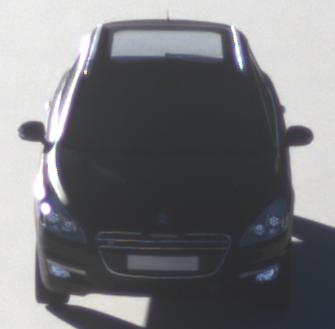
Make: Peugeot
Model: 508 SW 120 VTi
Detailed model: 508 (I) SW
Model produced from: 2011/03
Model produced until: 2014/05
Doors: 5
Color: black
Road condition: dry road
Daytime: sunrise or sunset
Contrast: high contrast